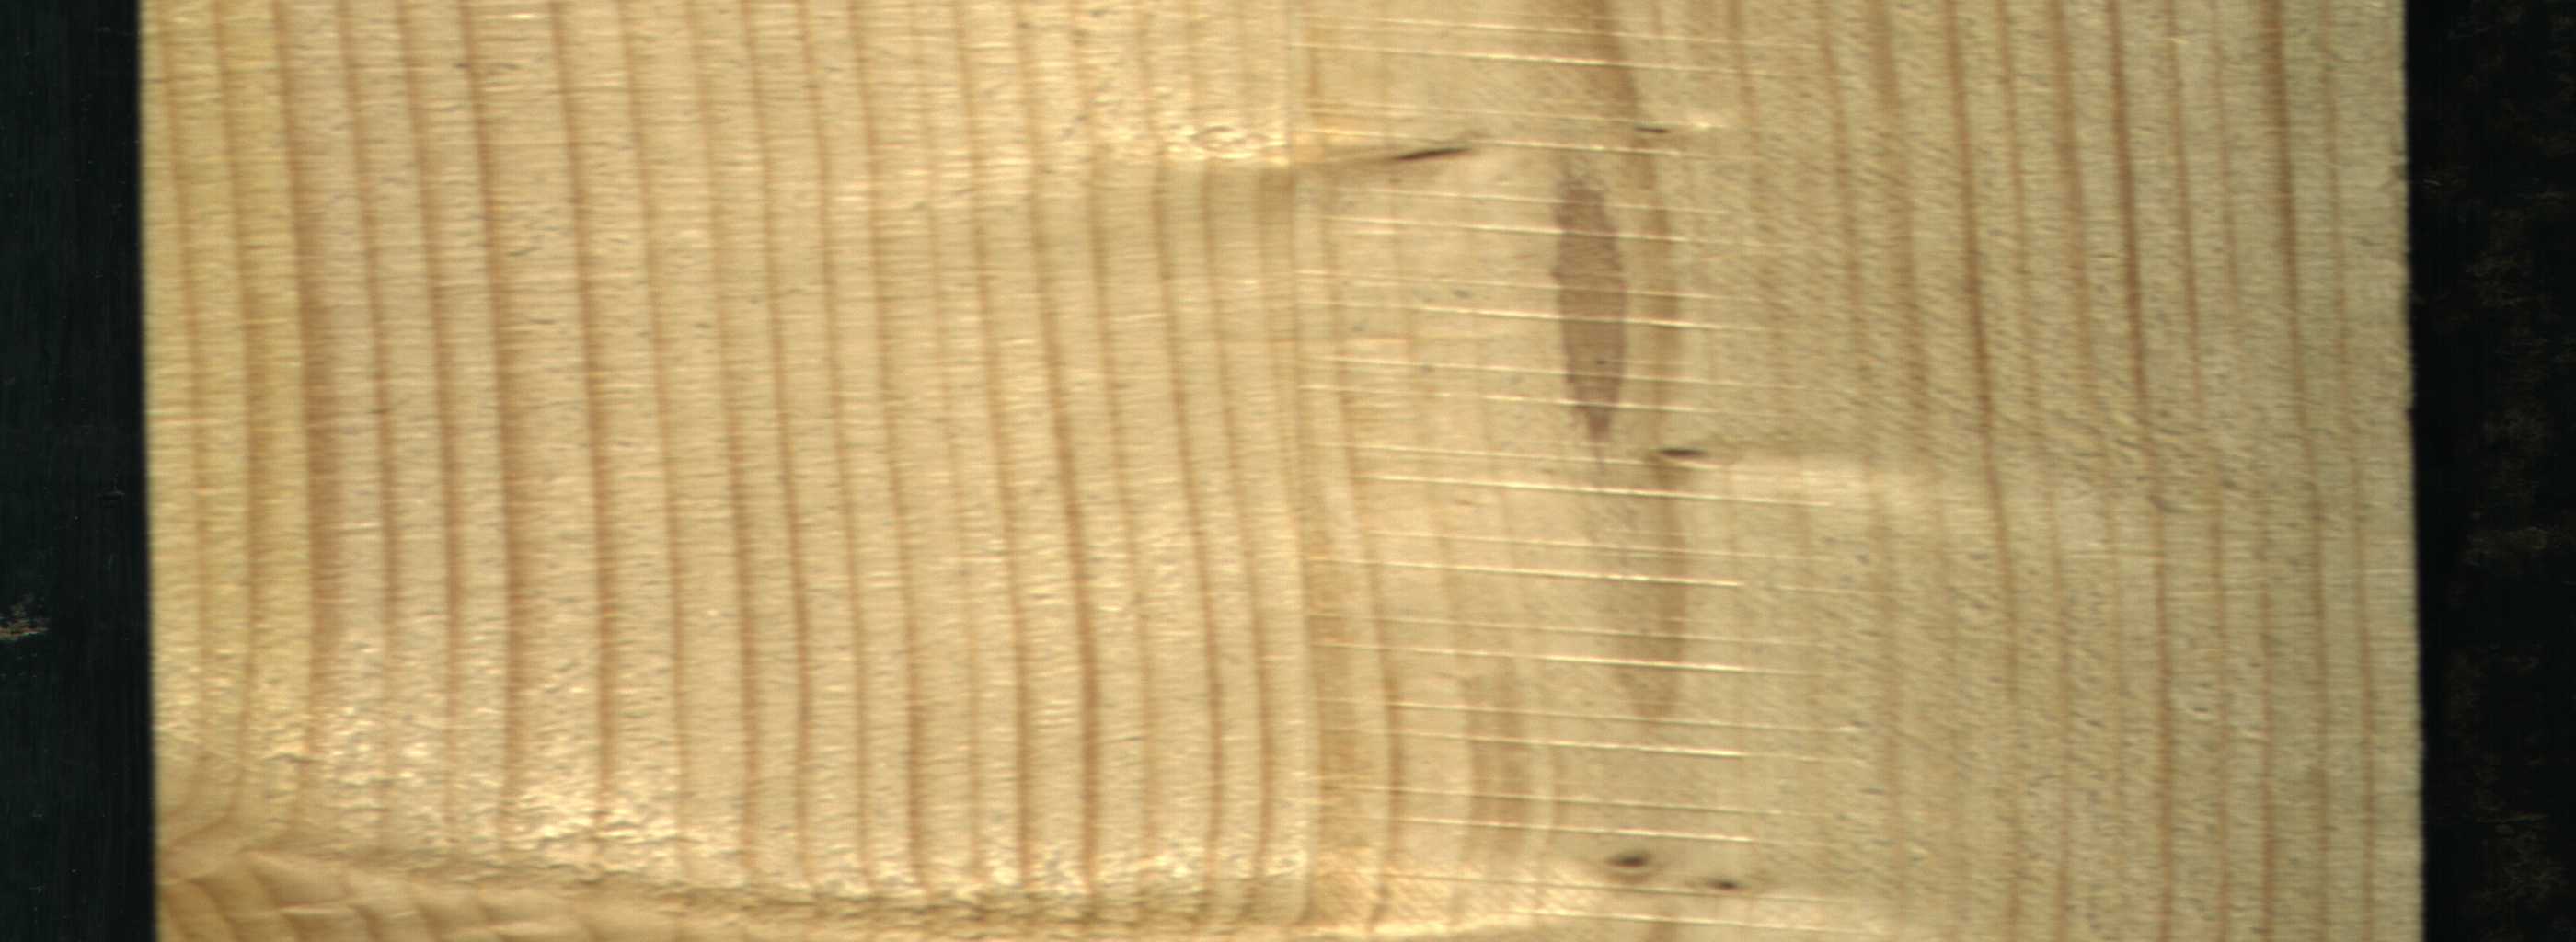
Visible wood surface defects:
Live_Knot
Live_Knot
Live_Knot
Live_Knot